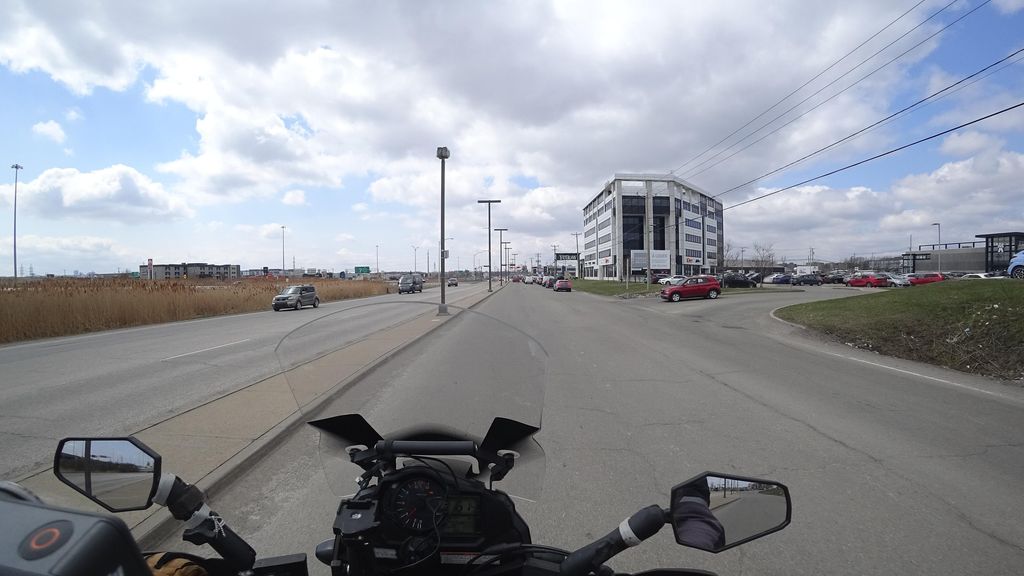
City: quebec_city